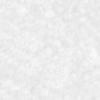
Label: no_change